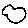
Label: cloud